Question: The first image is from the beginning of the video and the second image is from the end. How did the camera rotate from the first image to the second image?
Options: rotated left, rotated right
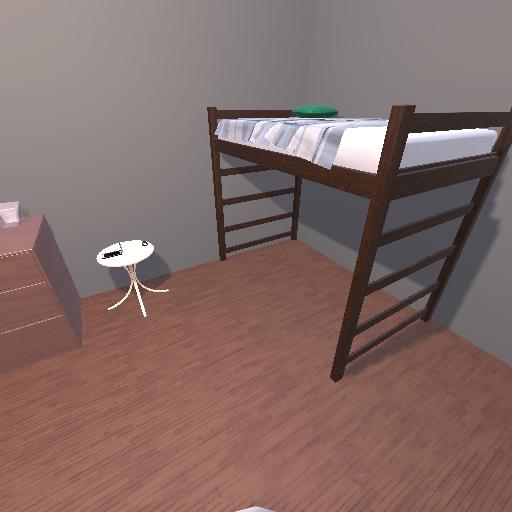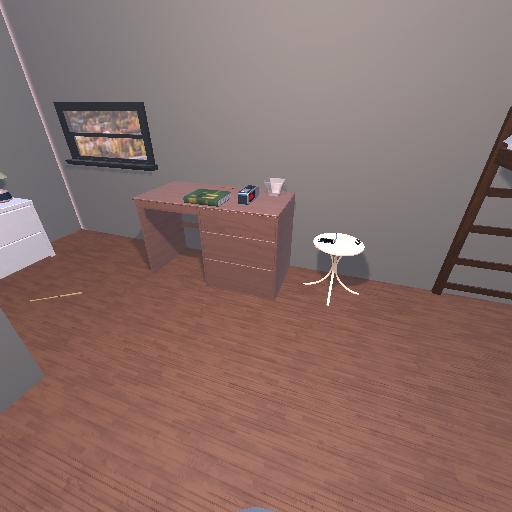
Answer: rotated left